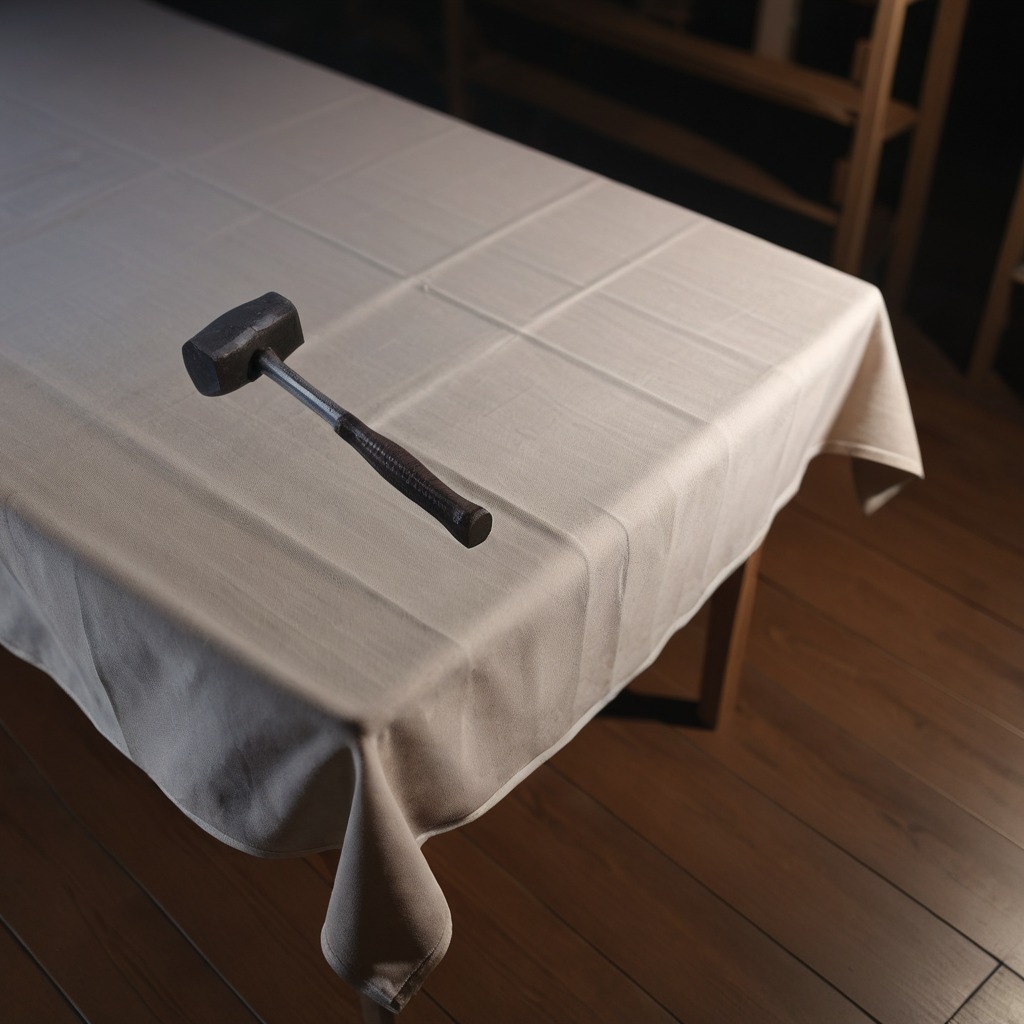
A hammer is lying on the wooden table.